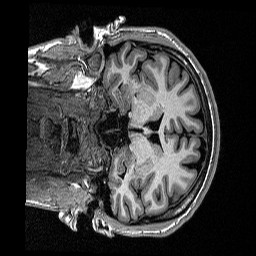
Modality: T1w
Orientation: coronal
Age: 24
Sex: female
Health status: healthy
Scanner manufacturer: siemens
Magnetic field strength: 1.5 T
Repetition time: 2.73 s
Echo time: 0.00357 s